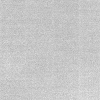
Atmospheric dust classification: dusty